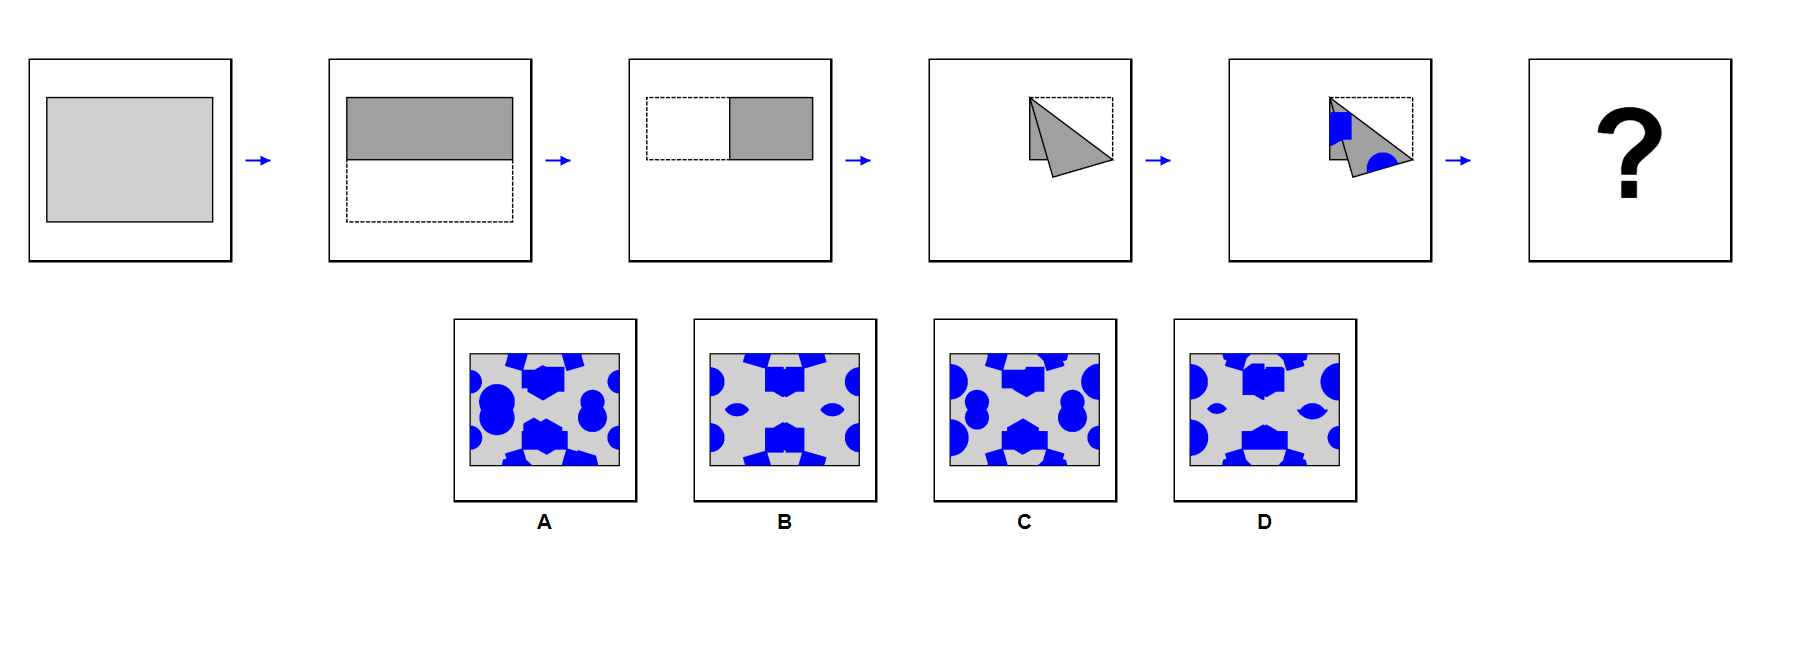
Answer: B